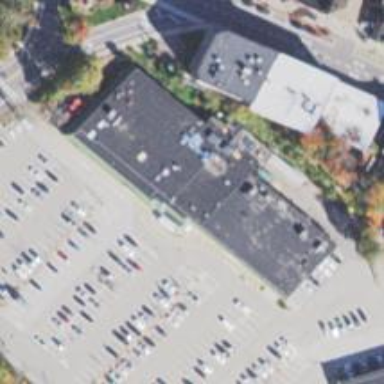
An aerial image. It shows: Supermarket.